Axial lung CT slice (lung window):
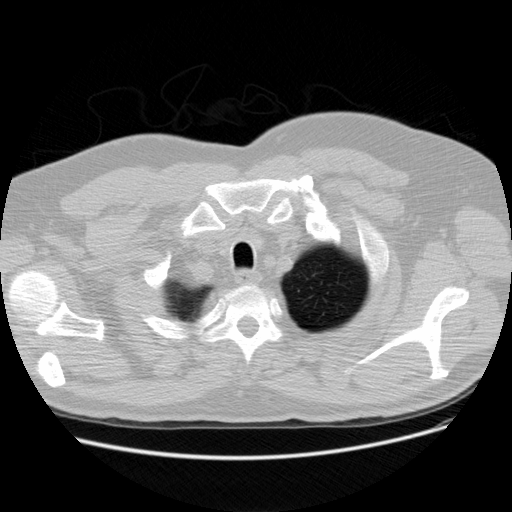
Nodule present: no